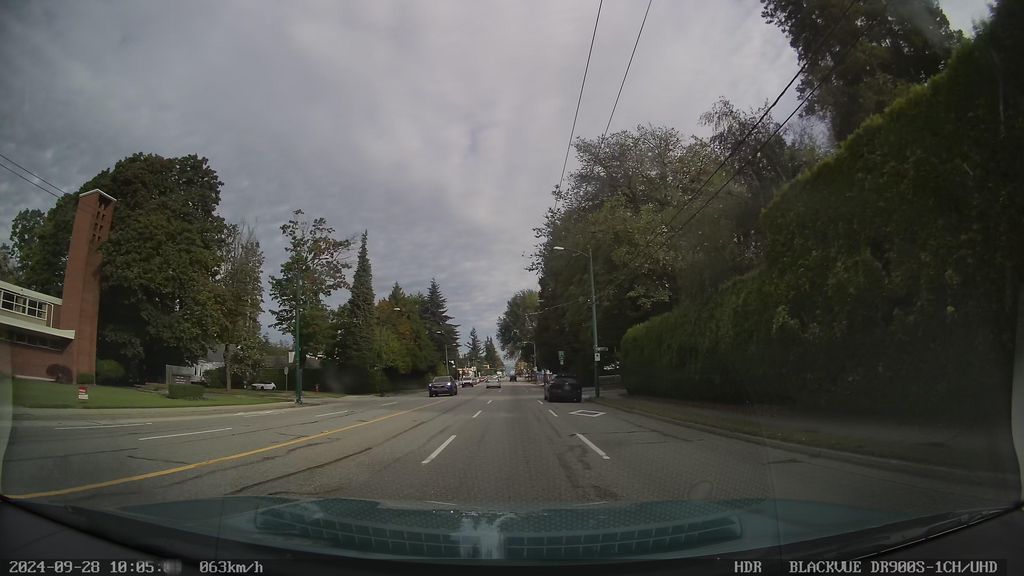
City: vancouver